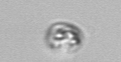
Label: Amoeba